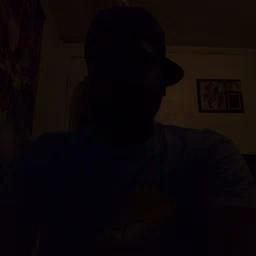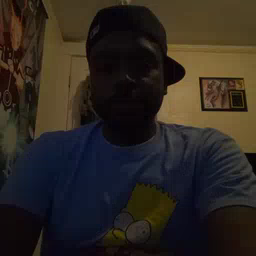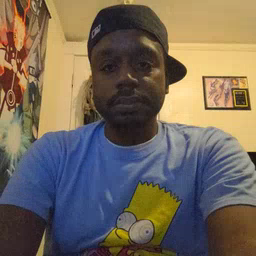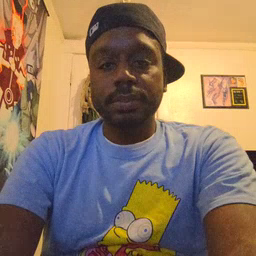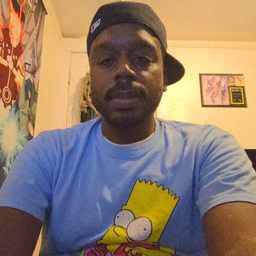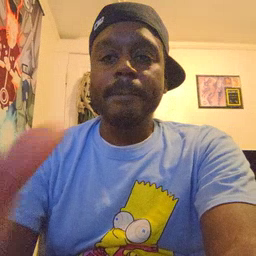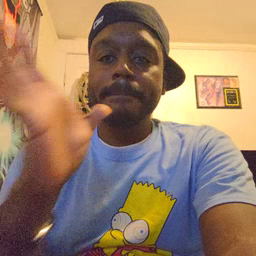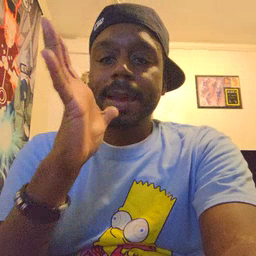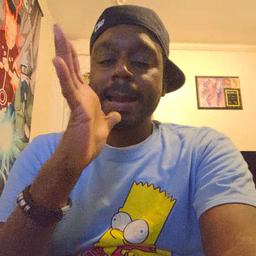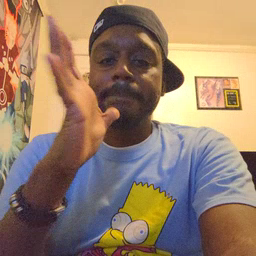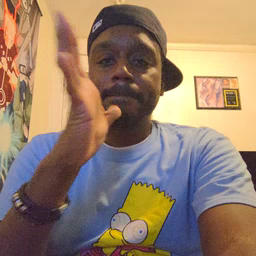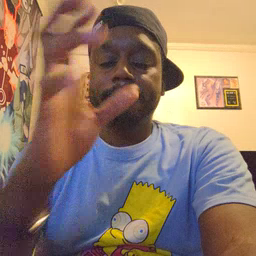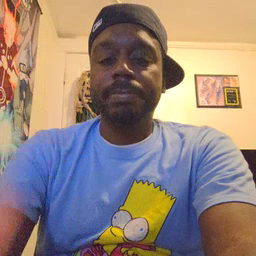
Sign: mom